Question: I'm doing some build automation and would like to run the Delphi 7 IDE from an Application that I'm writing using Delphi XE.
My Delphi 7 IDE is at:
'''
'C:\Program Files\Borland\Delphi7\Bin\delphi32.exe'
'''
yet doing:
'''
ShellExecute( Handle, 'Open', 'C:\Program Files\Borland\Delphi7\Bin\delphi32.exe', '', '', sw_ShowNormal );
'''
eventually gets into the Delphi 7 IDE but only after lots of missing package errors.
Doing:
'''
ShellExecute( Handle, 'Open', 'C:\windows
otepad.exe', '', '', sw_ShowNormal );
'''
works file opening Notepad.
I also have a batch file called 'Delphi7IDE.bat' which opens Delphi 7 when I click the batch file, but doing:
'''
ShellExecute( Handle, 'Open', 'C:\sysatch\Delphi7IDE.bat', '', '', sw_ShowNormal );
'''
produces the same errors as above.
I've tried using the directoy as specified in my Delphi 7 menu shortcut (i.e calling:
'''
ShellExecute( Handle, 'Open', 'C:\Program Files\Borland\Delphi7\Bin\delphi32.exe', '', 'C:\Program Files\Borland\Delphi7\Projects', sw_ShowNormal );"
'''
but this gives the same error (and this is to be expected because the batch file example above has no fixed directory and runs fine when clicked).
There are multiple errors, but an exampler of one is
What am I doing wrong please?
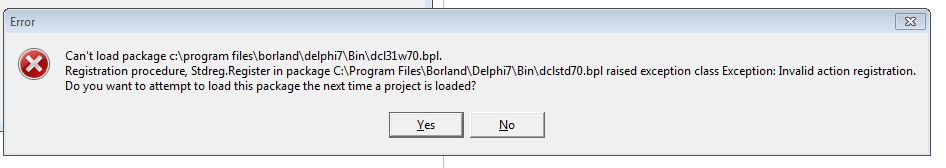
Answer: Now I think I get it. Delphi 7 is old. Windows Vista (or 7) is new. 'delphi32.exe' That is, if you right-click 'delphi32.exe' (or the short cut), you have selected "Run this program as an administrator" in the "Compatibility" tab. If you run 'delphi32.exe' as an administrator, everything is fine, but if you don't, you get all these errors during startup.
And now, when you 'ShellExecute' 'delphi32.exe' from your Delphi application, 'delphi32.exe' the privileges of your Delphi application. This is most likely running without any elevated privileges, and so will 'delphi32.exe'.
The solution: right-click your Delphi application ('Project1.exe', say), select the "Compatibility" tab, and click the "Run this program as an administrator" checkbox.